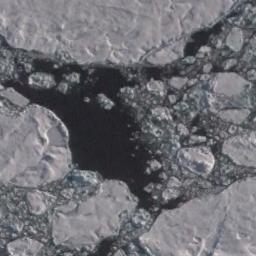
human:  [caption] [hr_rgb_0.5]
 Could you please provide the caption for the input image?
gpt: Several large pieces of sea ice and a lot of small pieces of sea ice gather together .

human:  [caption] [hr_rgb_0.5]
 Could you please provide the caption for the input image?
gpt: Countless ice cubes of all sizes are closely connected into a large piece floating on the deep blue sea surface, Covering the sea surface .

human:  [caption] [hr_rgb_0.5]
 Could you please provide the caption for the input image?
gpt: The sea is surrounded by sea ice .

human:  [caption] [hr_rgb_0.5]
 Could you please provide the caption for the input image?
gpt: There are many ice on the dark blue sea .

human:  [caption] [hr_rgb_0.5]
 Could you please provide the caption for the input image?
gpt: There are many sea ice linked into sheets .